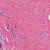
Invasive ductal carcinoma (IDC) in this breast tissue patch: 0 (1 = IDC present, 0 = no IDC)